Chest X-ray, AP view. Patient: 29 years old, sex F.
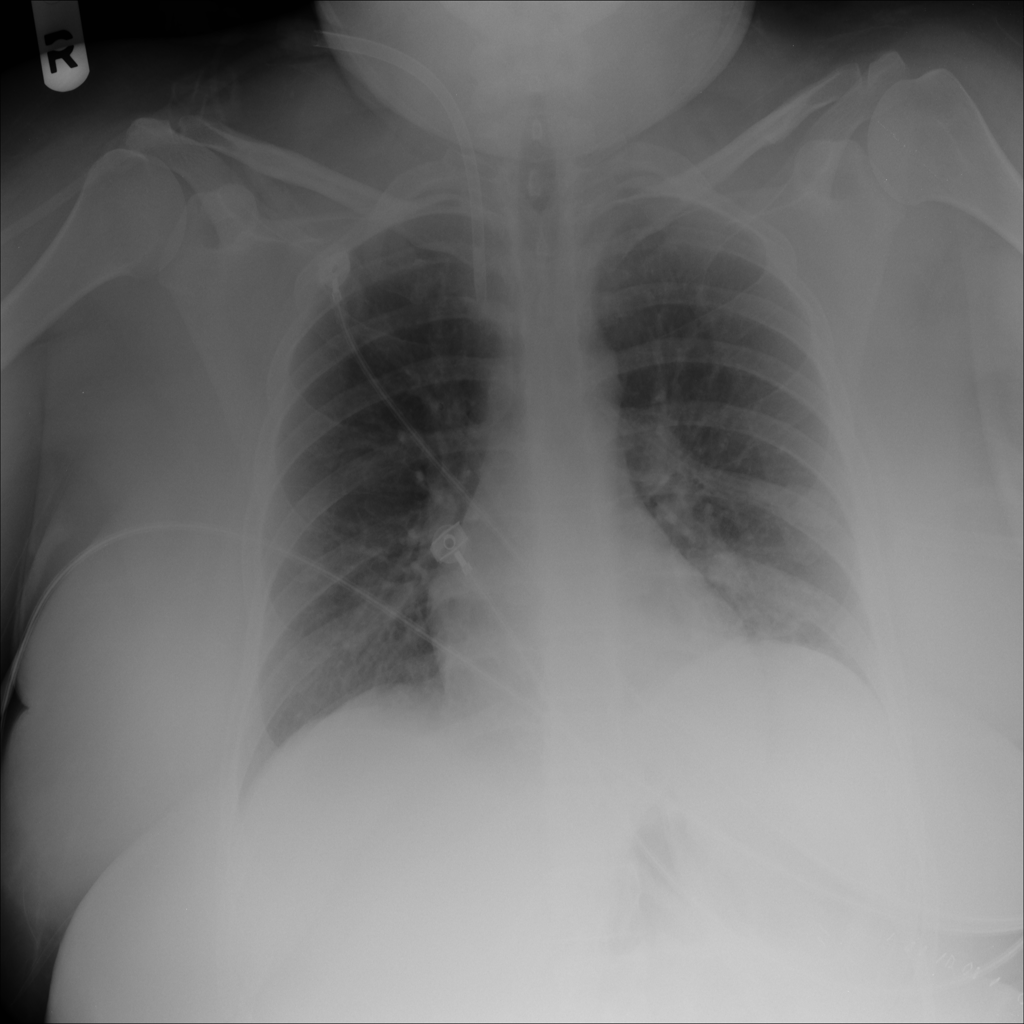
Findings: No Finding